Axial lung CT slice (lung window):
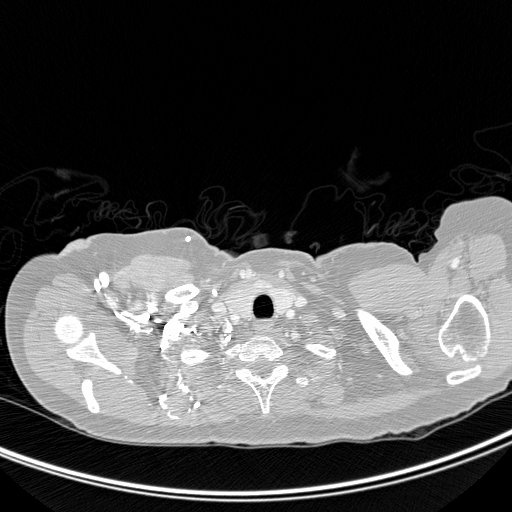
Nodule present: no